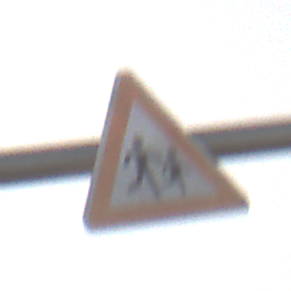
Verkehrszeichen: KinderLinks
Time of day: MorningAfternoon
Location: Outdoor (Nature)
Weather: PartlyCloudy
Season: NotSpecified
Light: Natural